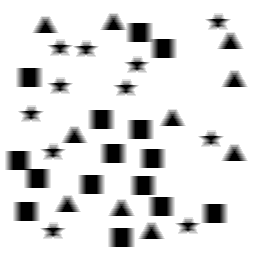
Squares: 15
Triangles: 10
Stars: 11
Total shapes: 36